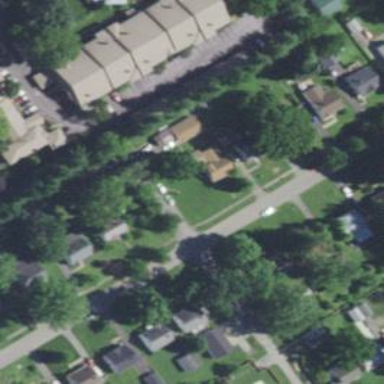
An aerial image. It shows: Residential road with sidewalk on the left.